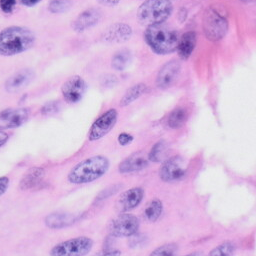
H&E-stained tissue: Skin